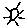
Label: sun